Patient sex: M
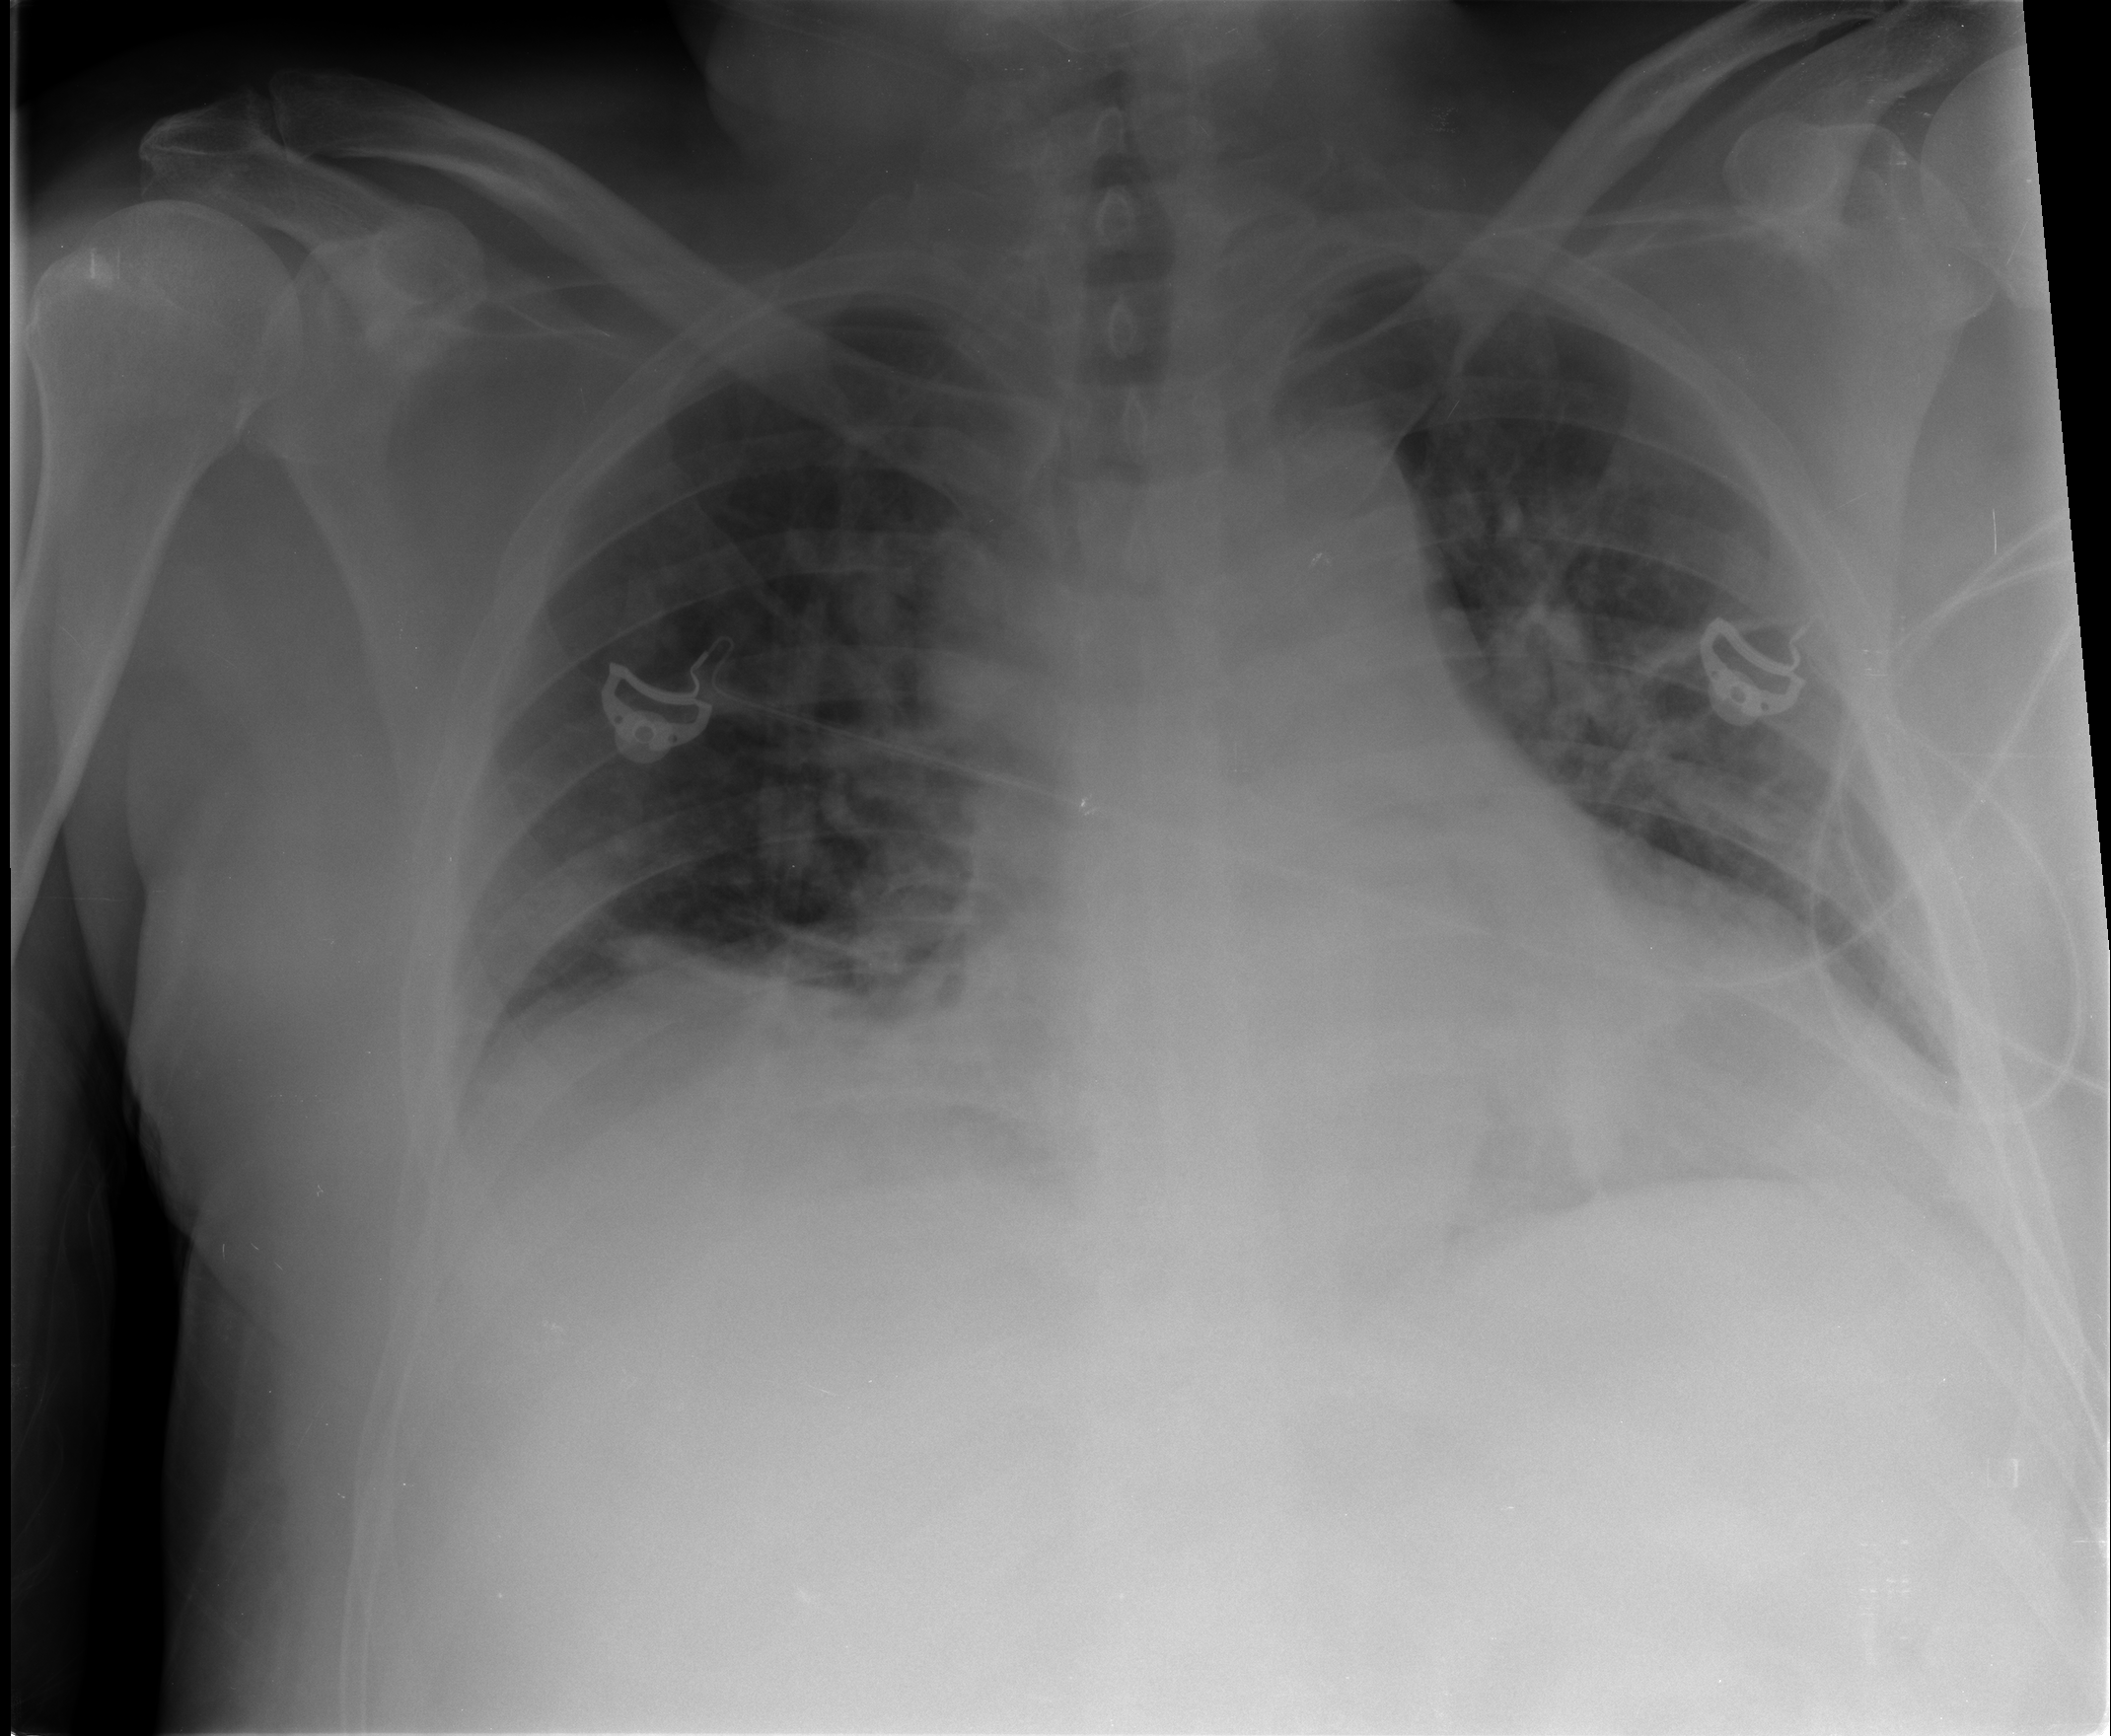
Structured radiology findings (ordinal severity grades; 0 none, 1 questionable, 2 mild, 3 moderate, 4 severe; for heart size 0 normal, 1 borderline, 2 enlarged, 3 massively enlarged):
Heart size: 2
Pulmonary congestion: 2
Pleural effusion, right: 1
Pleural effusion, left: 1
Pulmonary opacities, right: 0
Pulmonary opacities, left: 1
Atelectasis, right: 2
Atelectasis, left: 2